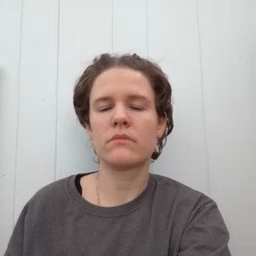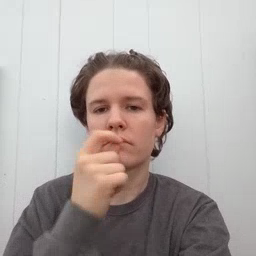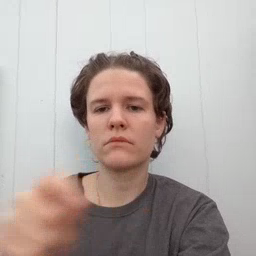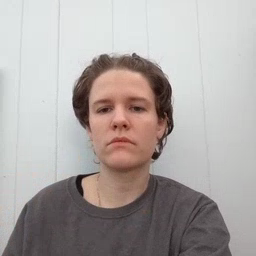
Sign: pen